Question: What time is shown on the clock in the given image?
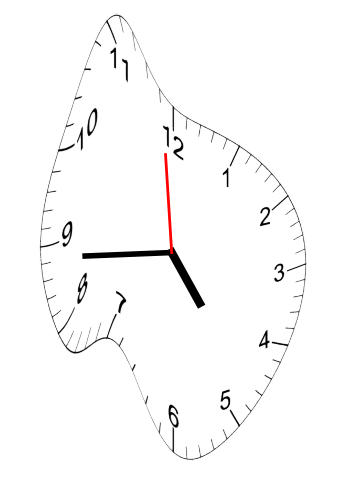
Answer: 04:43:59